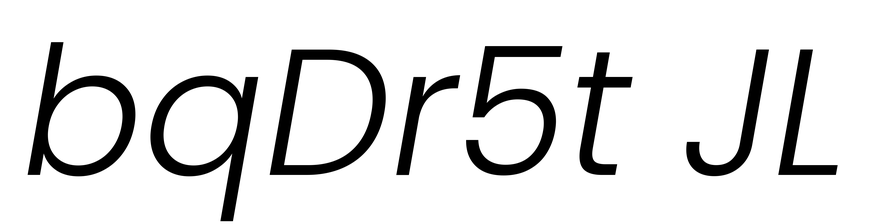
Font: Poppins-LightItalic